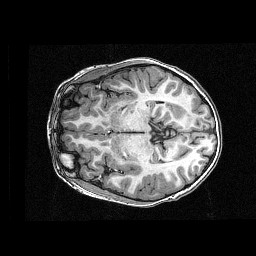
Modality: T1w
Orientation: axial
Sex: female
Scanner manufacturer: siemens
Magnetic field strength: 3 T
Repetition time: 2.3 s
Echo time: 0.00336 s